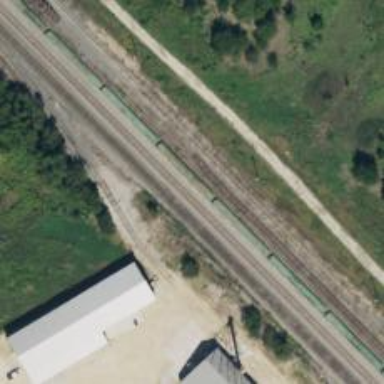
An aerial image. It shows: Railway siding for service.